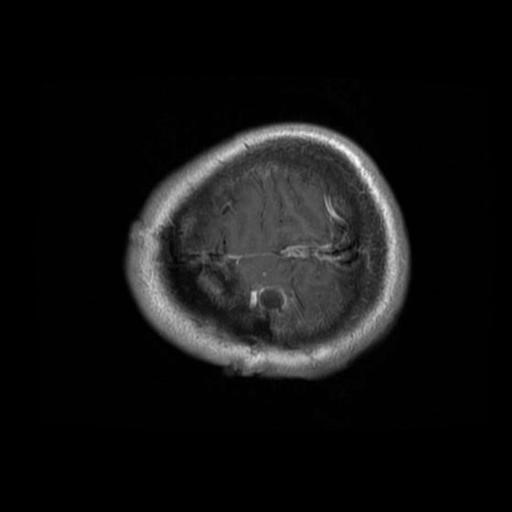
Label: brain_glioma